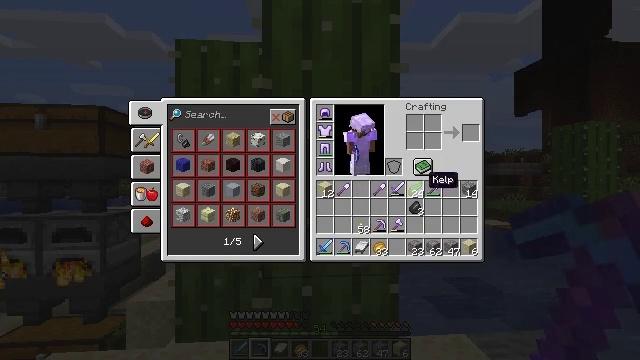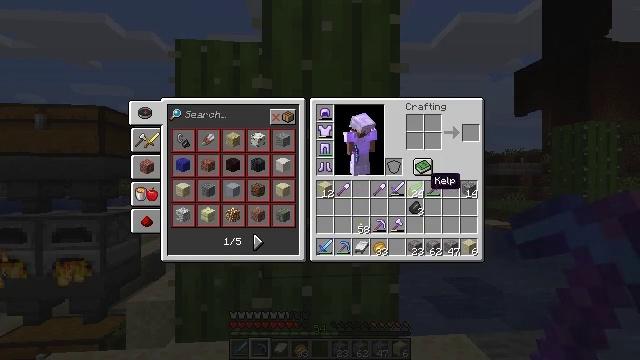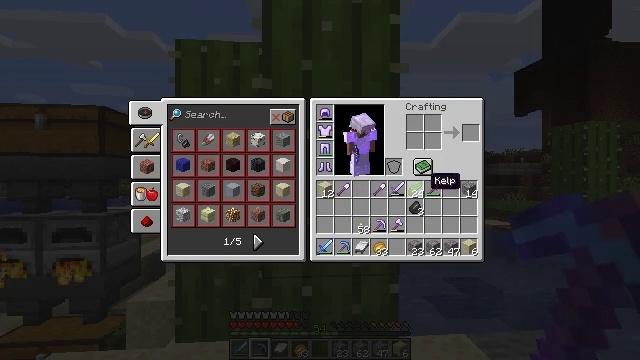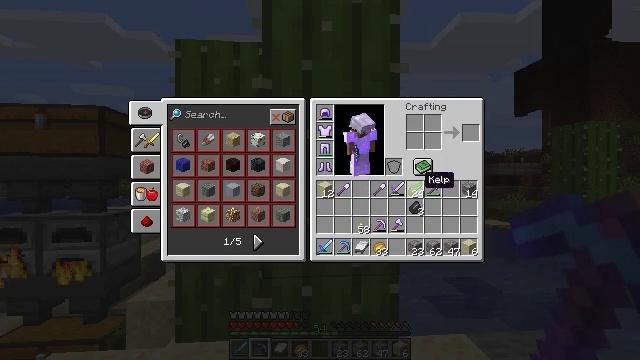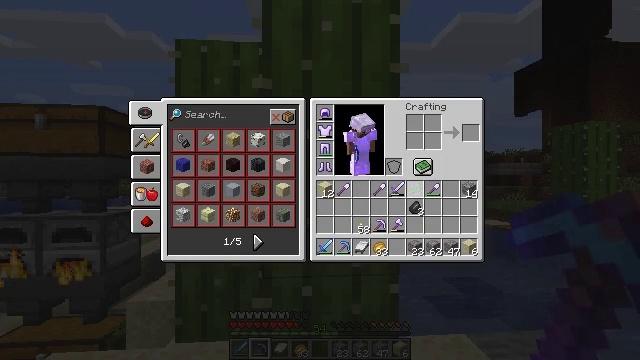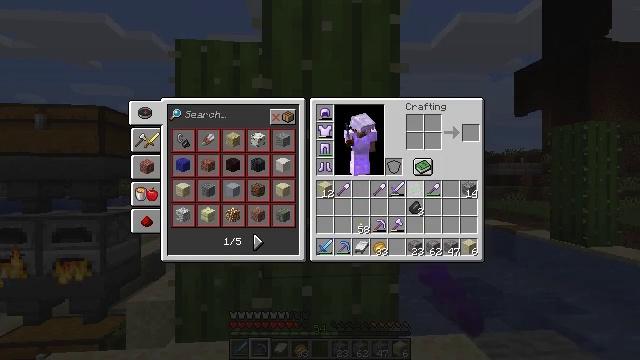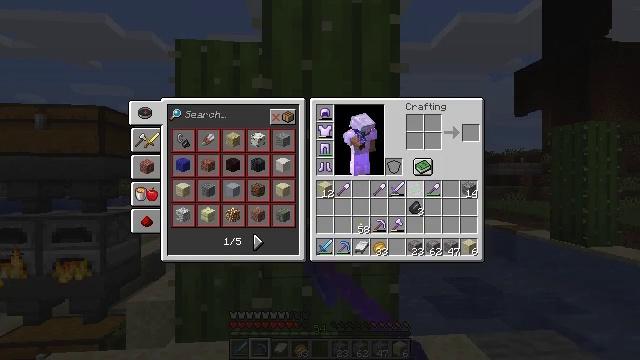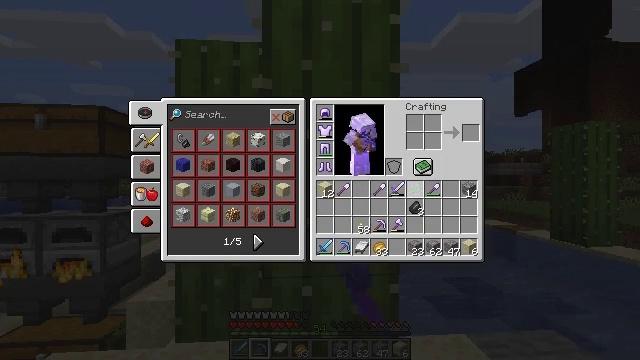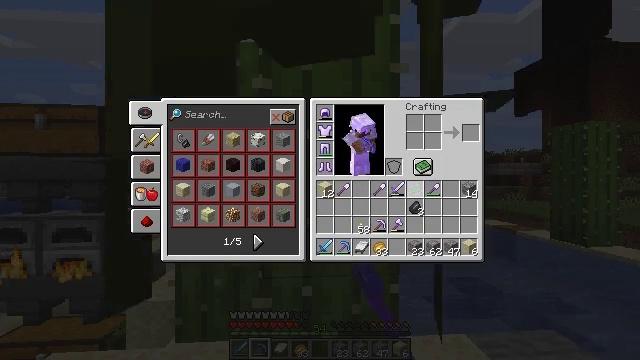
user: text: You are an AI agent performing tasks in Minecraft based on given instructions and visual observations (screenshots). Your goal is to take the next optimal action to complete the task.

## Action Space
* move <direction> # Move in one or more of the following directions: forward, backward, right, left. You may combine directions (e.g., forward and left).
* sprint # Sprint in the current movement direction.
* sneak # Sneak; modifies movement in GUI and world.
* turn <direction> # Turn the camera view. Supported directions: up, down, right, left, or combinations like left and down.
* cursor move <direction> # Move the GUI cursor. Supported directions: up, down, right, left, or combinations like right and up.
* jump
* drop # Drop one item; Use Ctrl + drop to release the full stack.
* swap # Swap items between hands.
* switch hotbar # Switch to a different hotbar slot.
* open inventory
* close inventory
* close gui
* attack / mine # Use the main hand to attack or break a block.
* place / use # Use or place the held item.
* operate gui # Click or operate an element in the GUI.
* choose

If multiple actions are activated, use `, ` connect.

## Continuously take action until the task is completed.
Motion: motion action
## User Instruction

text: Drop kelp from the inventory.
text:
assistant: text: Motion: sprint
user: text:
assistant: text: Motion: sprint
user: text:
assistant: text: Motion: sprint
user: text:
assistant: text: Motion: sprint, drop
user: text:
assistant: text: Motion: sprint, drop
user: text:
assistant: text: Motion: sprint, drop
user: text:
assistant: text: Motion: sprint
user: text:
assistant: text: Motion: sprint
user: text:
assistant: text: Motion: sprint